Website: lowes
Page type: customer-info-address
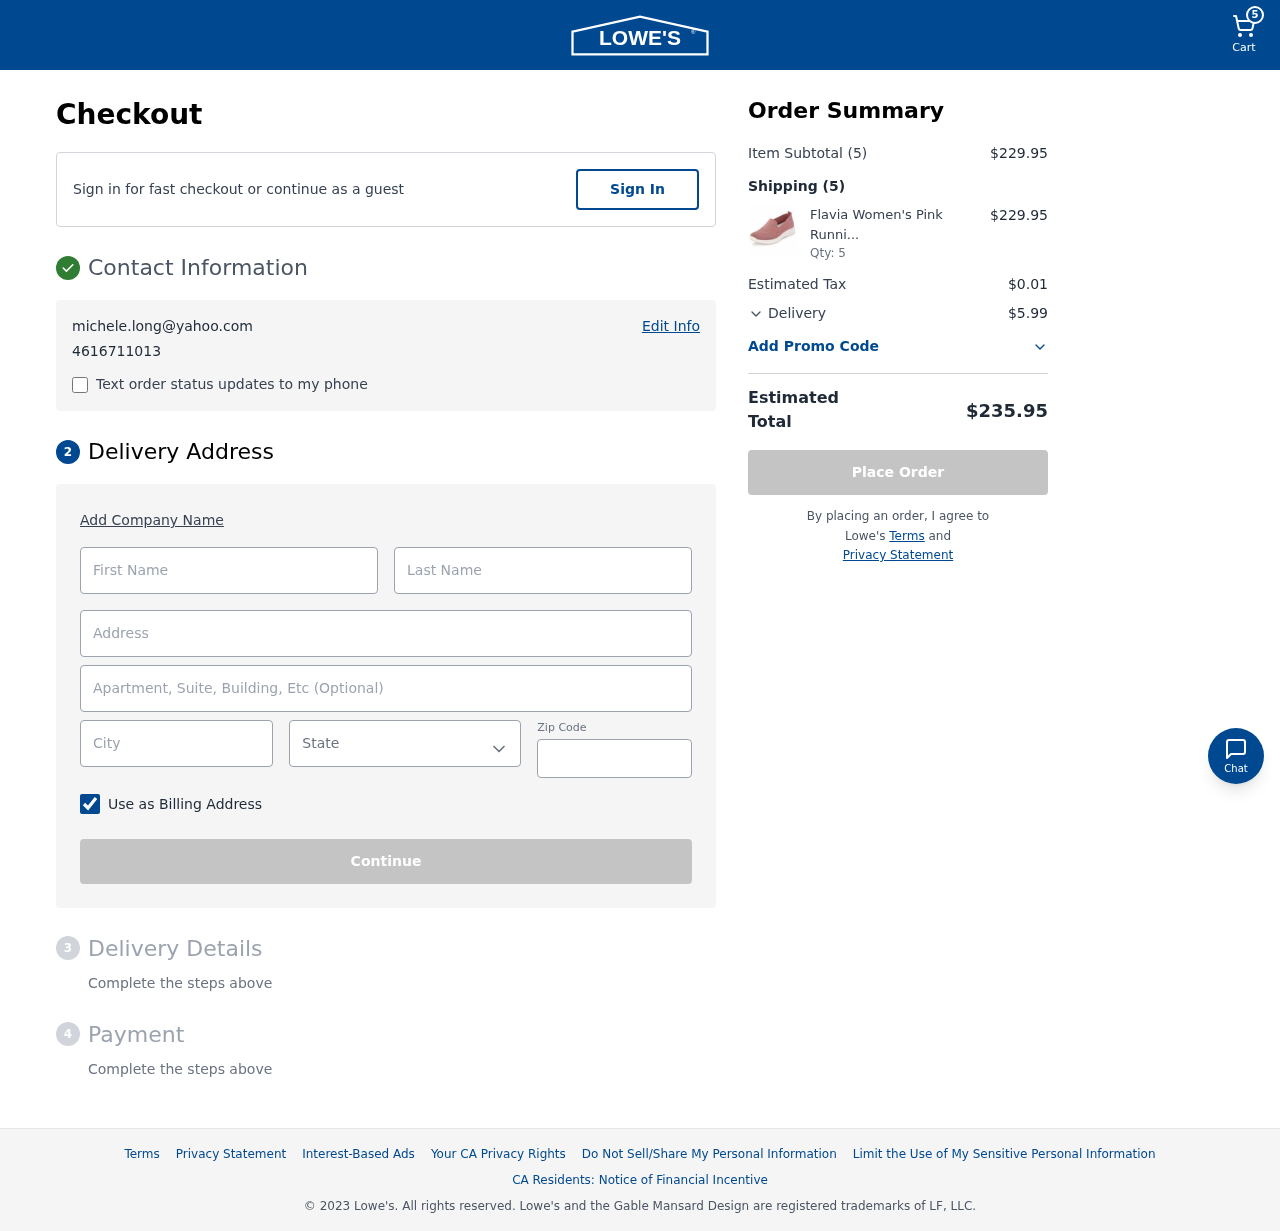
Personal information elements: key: PII_CITY
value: Port Karenton
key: PII_EMAIL
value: michele.long@yahoo.com
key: PII_FIRSTNAME
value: Michele
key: PII_LASTNAME
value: Long
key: PII_PHONE
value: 4616711013
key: PII_POSTCODE
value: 27721
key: PII_STATE
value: Arizona
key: PII_STREET
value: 464 Murray Dale
Product elements: key: PRODUCT1_NAME
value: Flavia Women's Pink Running Shoes-5 UK (37 EU) (6 US) (FKT/ST-1904/NVY)
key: PRODUCT1_QUANTITY
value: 5
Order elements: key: ORDER_NUM_ITEMS
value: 5
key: ORDER_SUBTOTAL
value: $229.95
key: ORDER_NUM_ITEMS2
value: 5
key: ORDER_SUBTOTAL2
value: $229.95
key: ORDER_TAX
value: $0.01
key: ORDER_SHIPPING_COST
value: $5.99
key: ORDER_TOTAL
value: $235.95